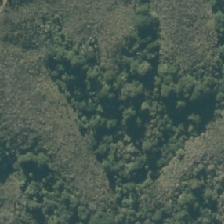
Land cover: broadleaved_indigenous_hardwood